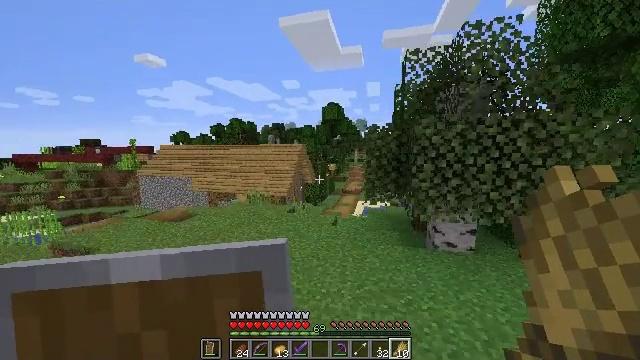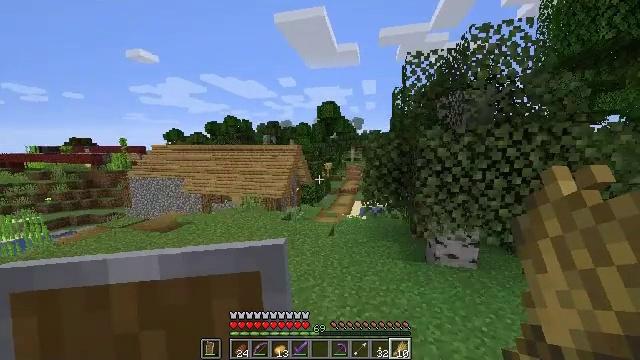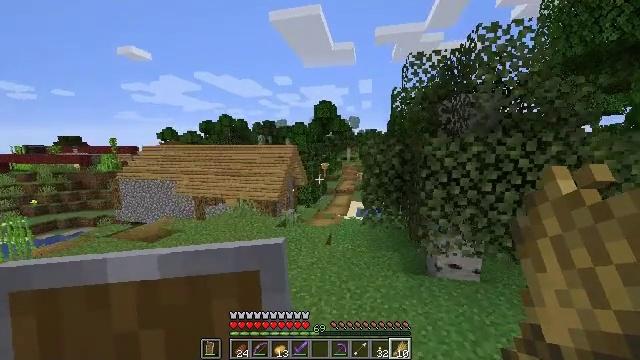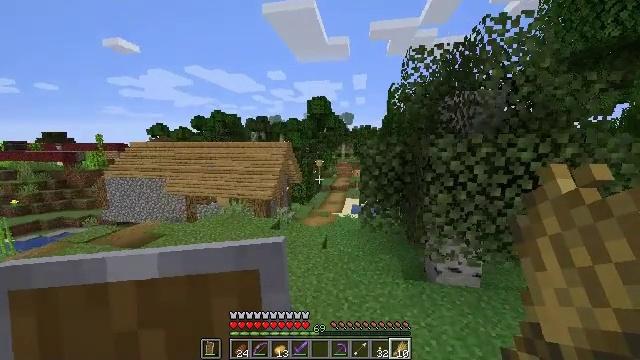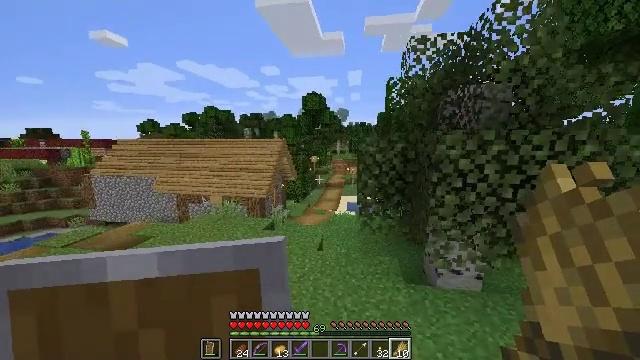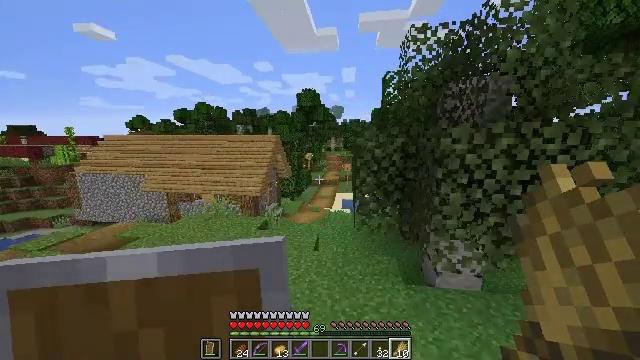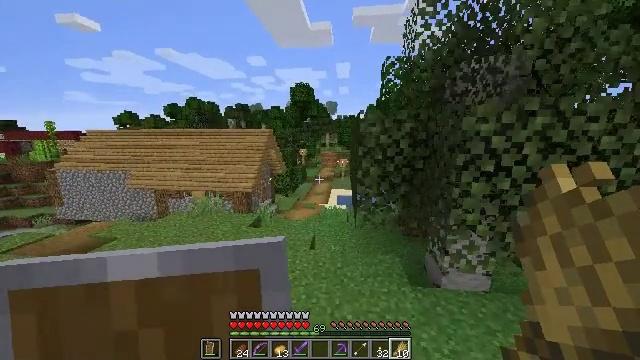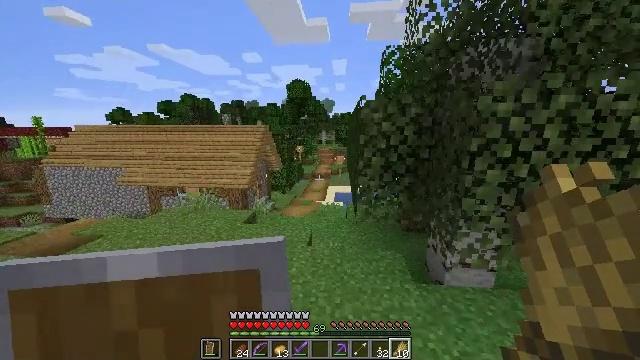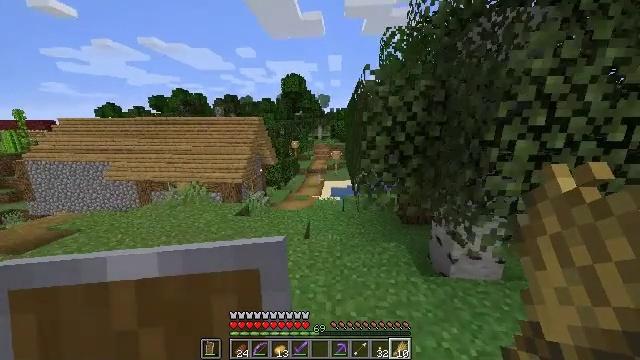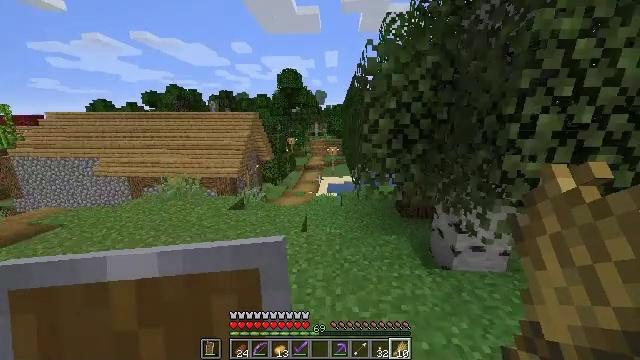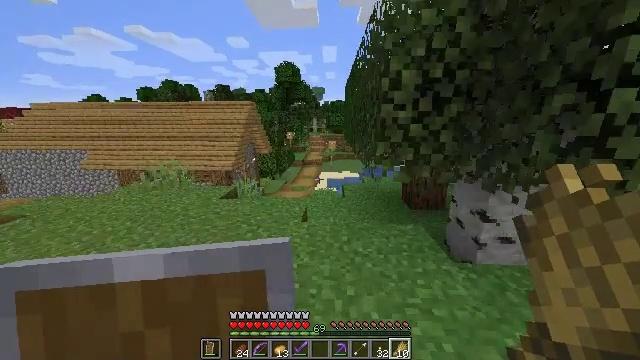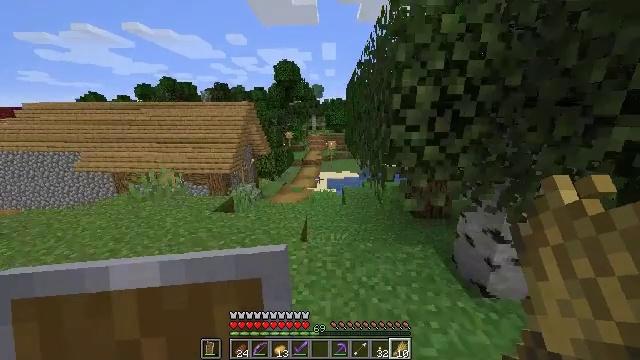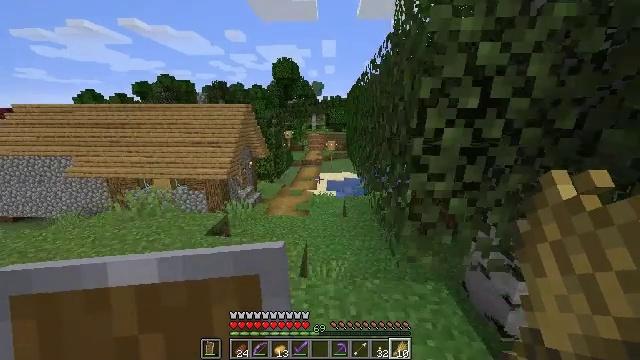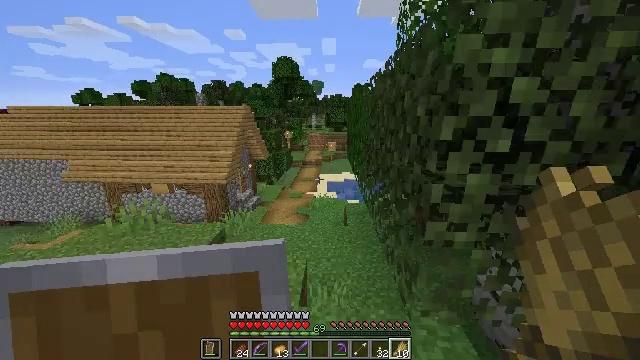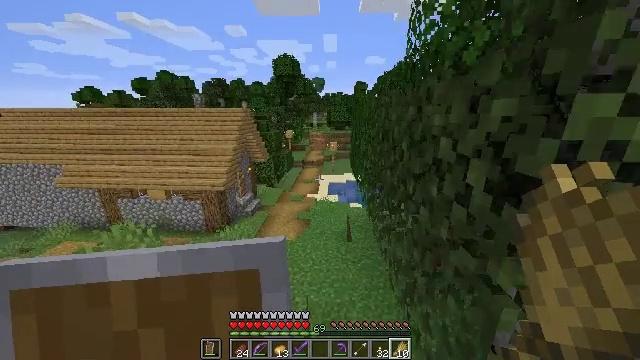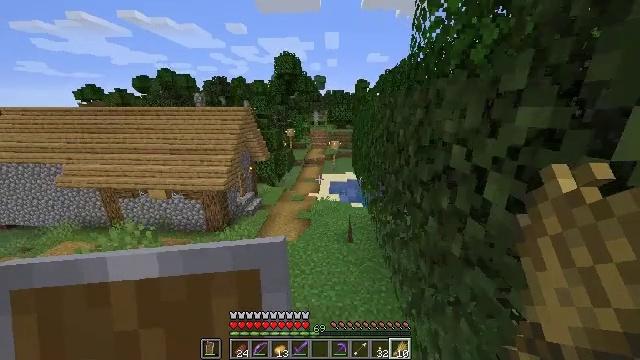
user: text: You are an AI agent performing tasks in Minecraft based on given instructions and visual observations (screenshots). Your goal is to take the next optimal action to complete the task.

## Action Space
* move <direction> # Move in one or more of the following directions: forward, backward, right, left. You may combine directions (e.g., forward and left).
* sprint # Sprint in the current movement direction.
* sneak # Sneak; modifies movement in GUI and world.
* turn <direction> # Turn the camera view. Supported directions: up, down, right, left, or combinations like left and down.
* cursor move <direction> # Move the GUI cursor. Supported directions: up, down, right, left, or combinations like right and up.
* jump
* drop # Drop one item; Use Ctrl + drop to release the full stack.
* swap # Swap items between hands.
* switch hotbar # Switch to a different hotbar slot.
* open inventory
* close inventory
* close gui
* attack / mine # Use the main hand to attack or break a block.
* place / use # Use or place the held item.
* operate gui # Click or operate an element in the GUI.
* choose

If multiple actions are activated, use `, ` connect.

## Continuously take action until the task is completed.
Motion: motion action
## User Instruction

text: Get an enchanted book using the enchanting table.
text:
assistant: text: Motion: move forward, turn right, jump
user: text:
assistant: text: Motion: move forward, turn right, jump
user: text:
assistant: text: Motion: move forward, turn right and down, jump
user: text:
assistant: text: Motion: move forward, turn right, jump
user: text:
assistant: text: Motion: move forward, turn right, jump
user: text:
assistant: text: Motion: move forward, turn right, jump
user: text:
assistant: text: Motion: move forward, jump
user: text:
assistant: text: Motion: move forward, turn right, jump
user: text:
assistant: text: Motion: move forward, jump
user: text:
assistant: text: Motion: move forward, jump
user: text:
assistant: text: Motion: move forward, jump
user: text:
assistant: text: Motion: move forward, jump
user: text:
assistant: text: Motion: move forward, jump
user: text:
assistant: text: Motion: move forward, jump
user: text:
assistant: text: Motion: move forward, jump
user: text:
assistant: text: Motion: move forward, jump
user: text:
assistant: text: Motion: move forward, jump
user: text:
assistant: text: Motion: move forward
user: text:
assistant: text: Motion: move forward
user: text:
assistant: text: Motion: move forward
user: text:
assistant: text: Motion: move forward
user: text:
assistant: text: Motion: move forward
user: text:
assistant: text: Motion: move forward
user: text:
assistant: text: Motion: move forward
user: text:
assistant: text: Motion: move forward
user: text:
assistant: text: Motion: move forward
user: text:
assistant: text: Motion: move forward
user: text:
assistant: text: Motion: move forward
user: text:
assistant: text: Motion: move forward
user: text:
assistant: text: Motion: move forward, turn down